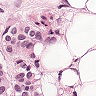
Metastatic tissue present: yes